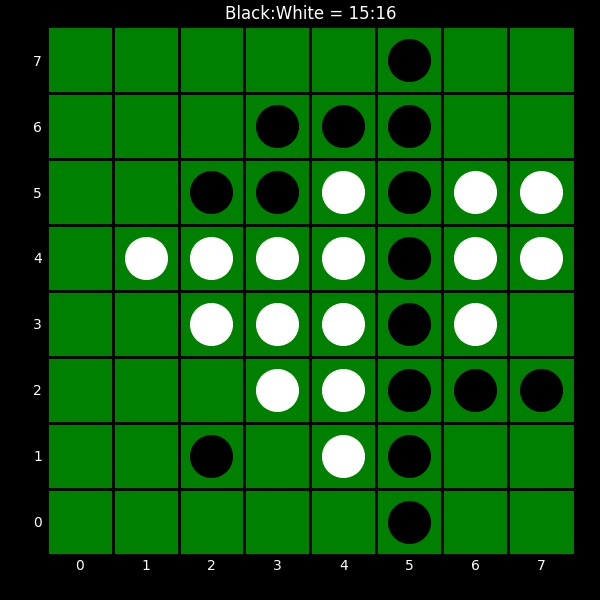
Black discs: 15
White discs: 16